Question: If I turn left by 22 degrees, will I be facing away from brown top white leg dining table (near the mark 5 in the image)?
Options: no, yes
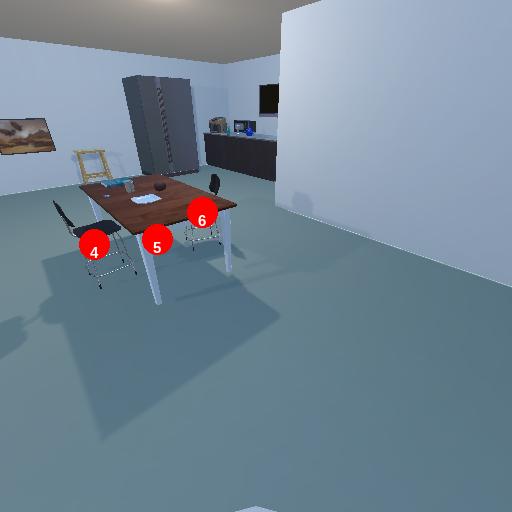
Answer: no